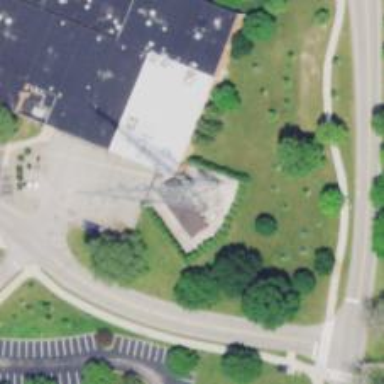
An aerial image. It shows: Man-made mast used for communication purposes.